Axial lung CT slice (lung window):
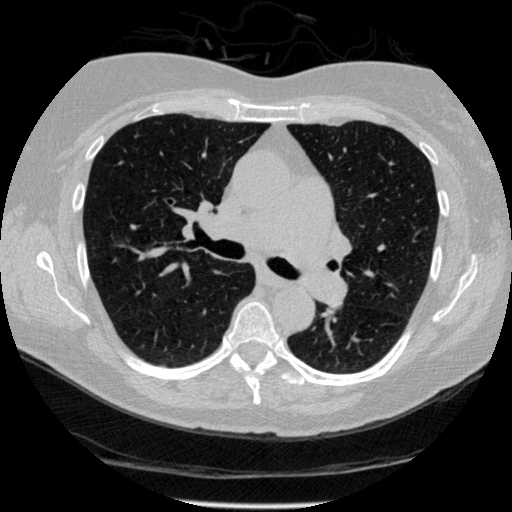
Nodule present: no